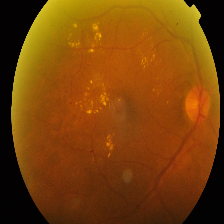
Diabetic retinopathy grade: Proliferative DR